Question: I'm willing to create a widget that draw graphics using OpenGL that doesn't have a scroll but you can drag it to show the rest of the graphic. This image describes more or less what I'm talking about:

As you can see there's an arrow which points the direction that the user can drag and the rest of the graphic is showing.
From where I can start? Is there a tutorial or example that has something similar?
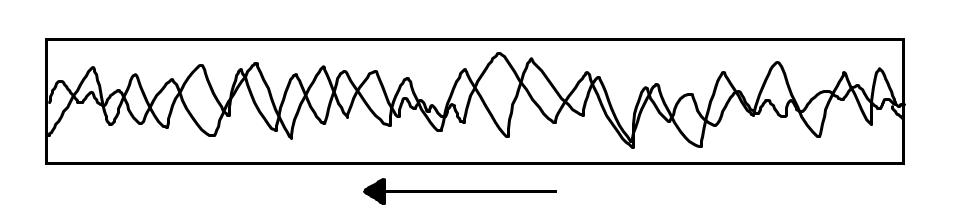
Answer: Such widget already exists in Qwt library, additional tool based on Qt.
Qwt: <URL>
QwtPlotPanner: <URL>
example of usage:
'''
QwtPlotPanner *d_panner = new QwtPlotPanner( ui->qwtPlot->canvas() );
d_panner->setMouseButton( Qt::LeftButton );
'''
where 'ui->qwtPlot' is a 'QwtPlot' - widget for plotting.